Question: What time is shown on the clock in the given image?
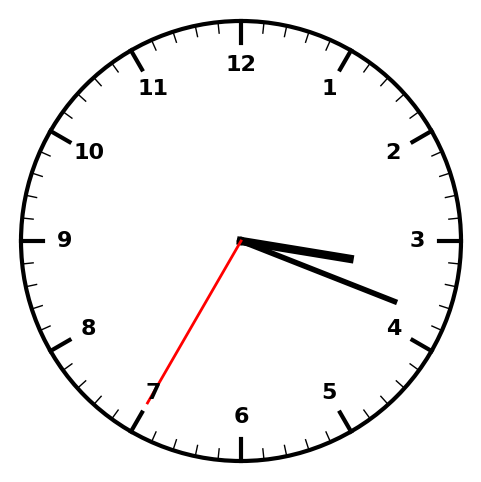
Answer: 03:18:35